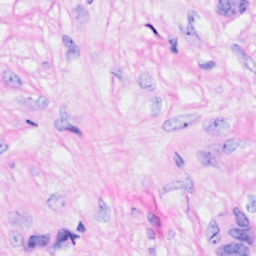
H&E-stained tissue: Breast